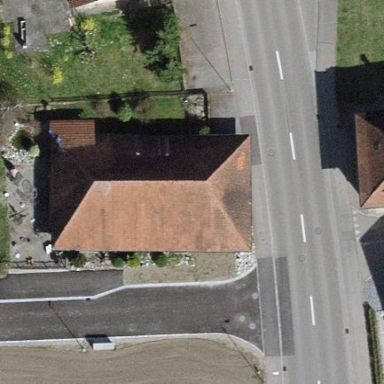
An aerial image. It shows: Detached building.